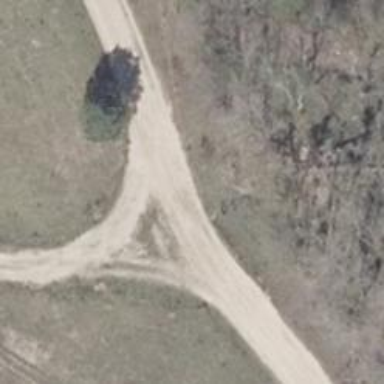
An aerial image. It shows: Dirt track road with grade 4 track type.